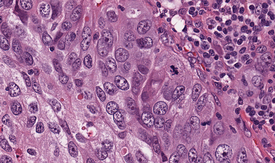
Tumor epithelial tissue: yes
Tumor-associated stroma tissue: yes
Normal tissue: no